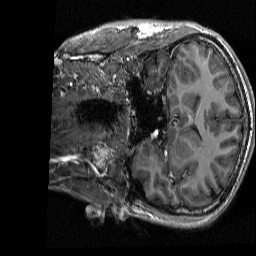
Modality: T1w
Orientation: coronal
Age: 20
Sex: male
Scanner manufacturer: siemens
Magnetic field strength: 3 T
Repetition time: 2.3 s
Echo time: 0.00298 s